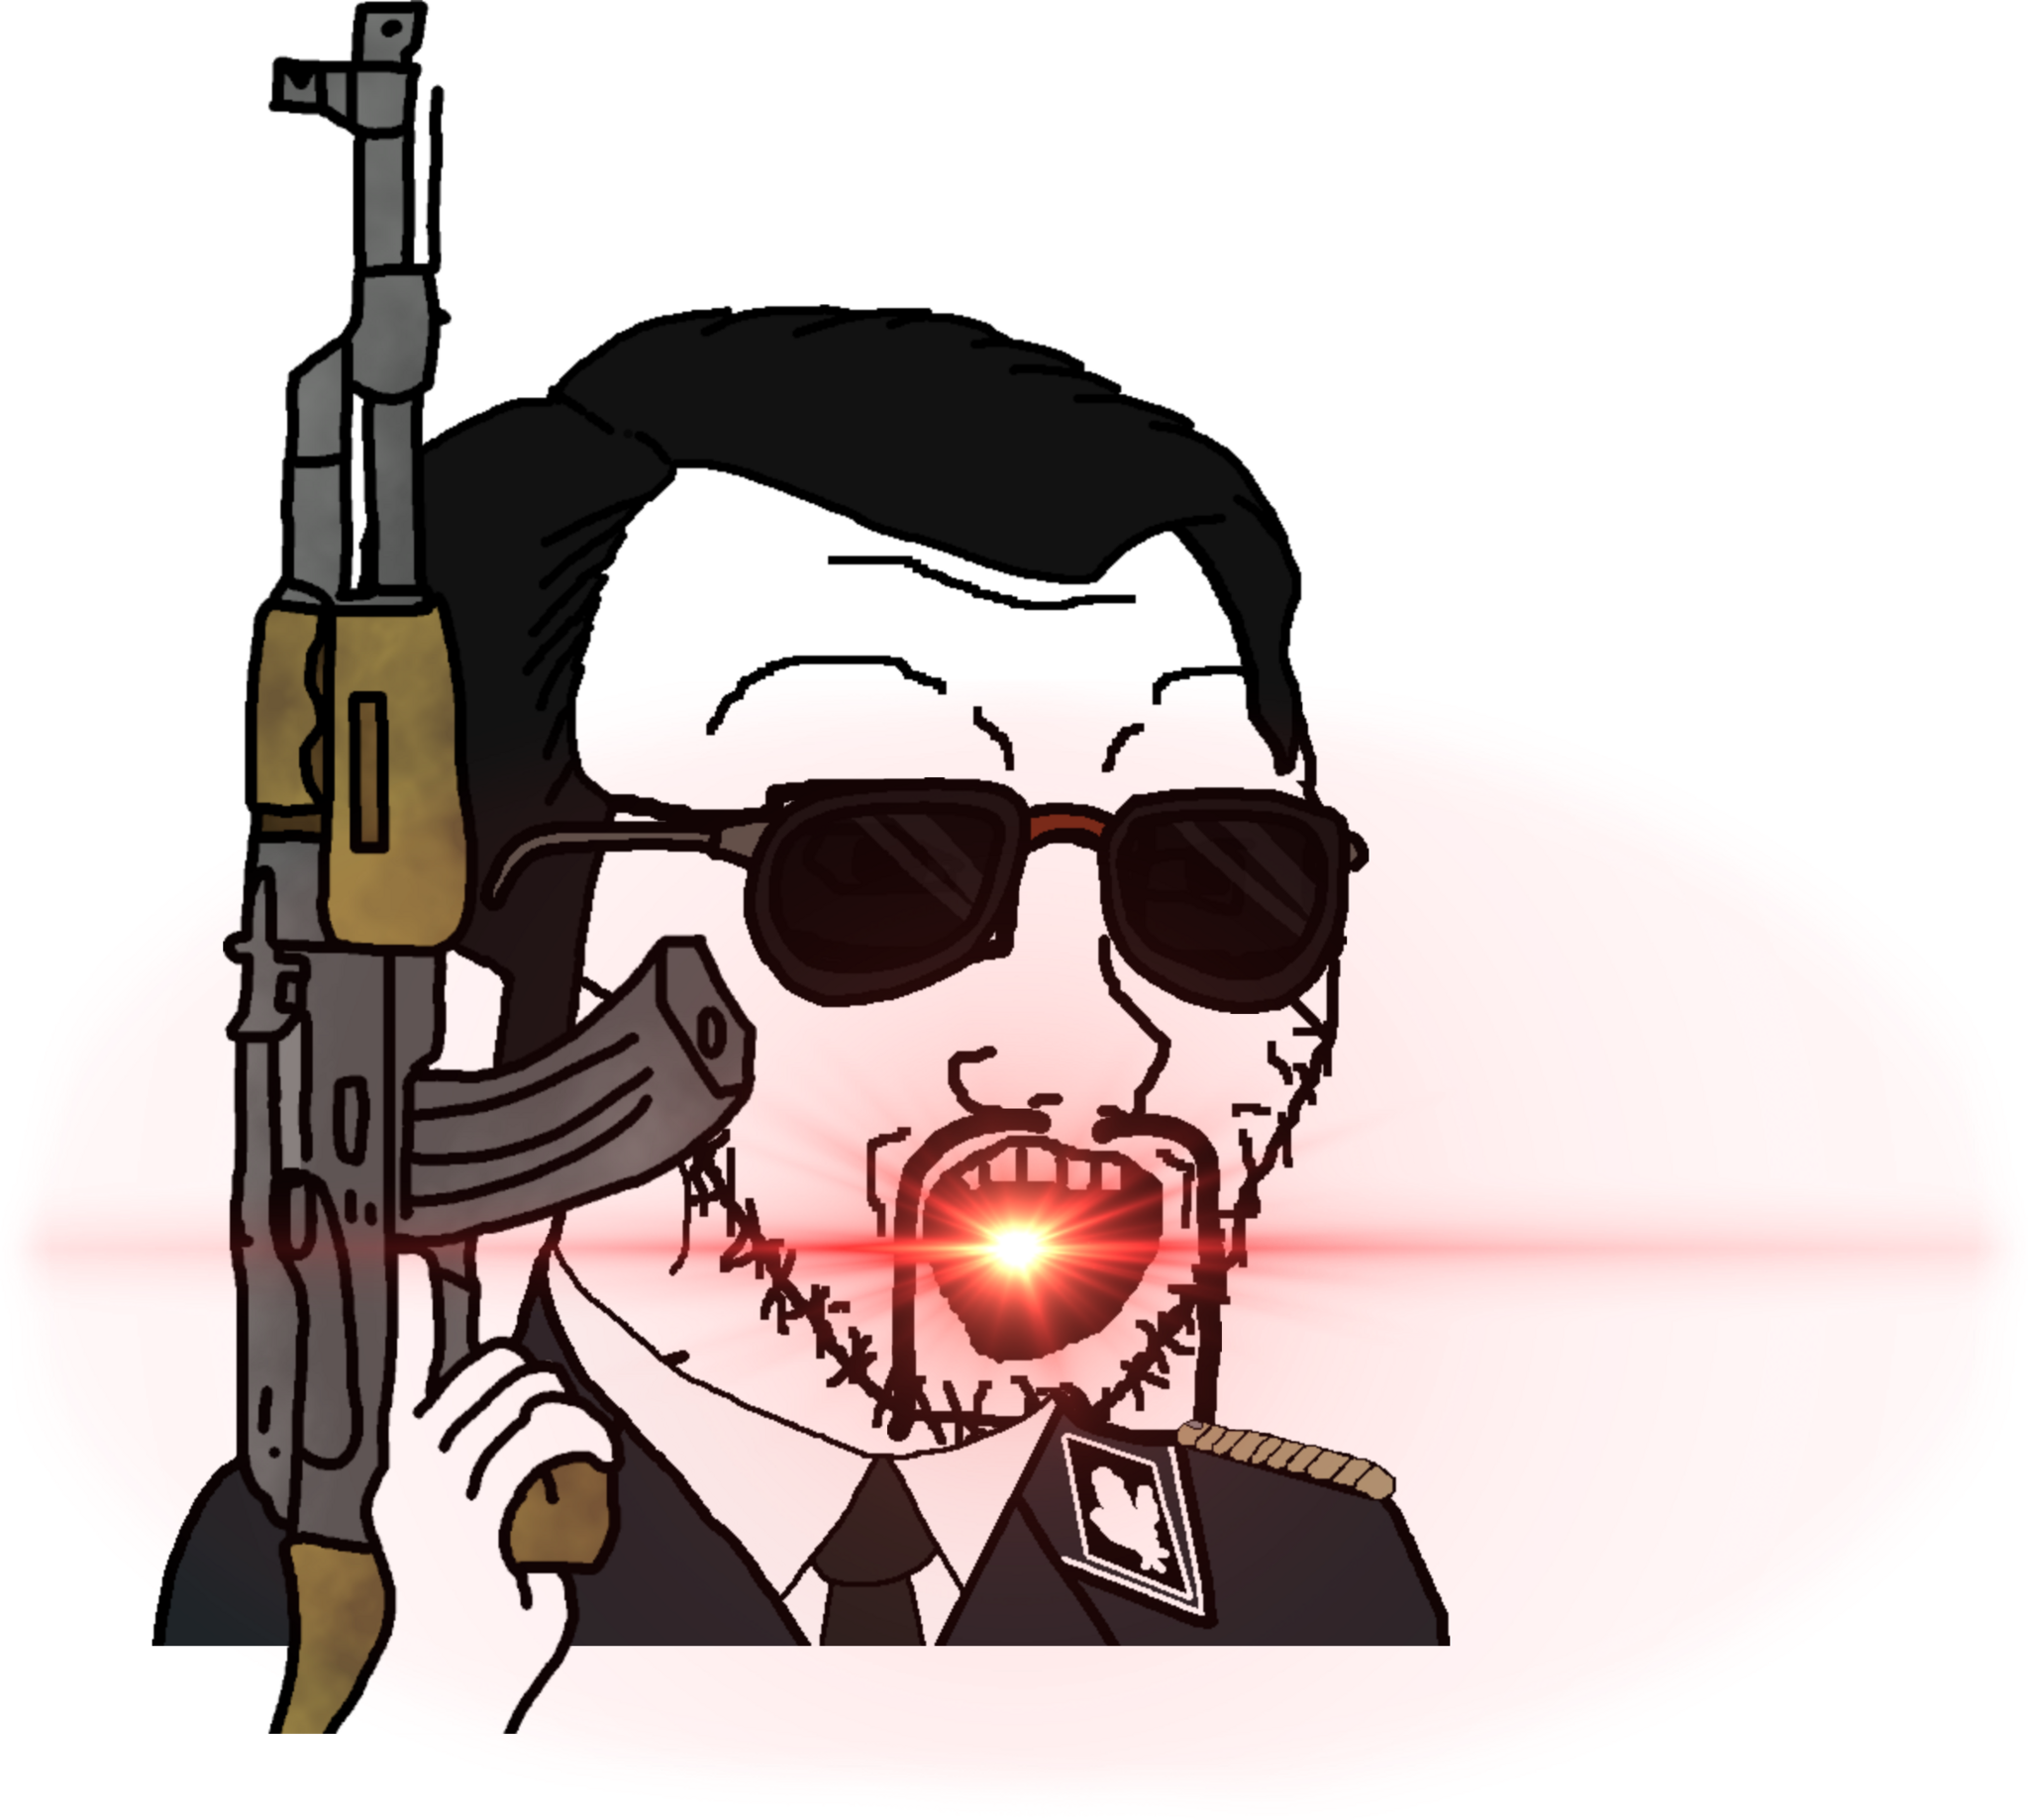
Label: 5_Soyjak